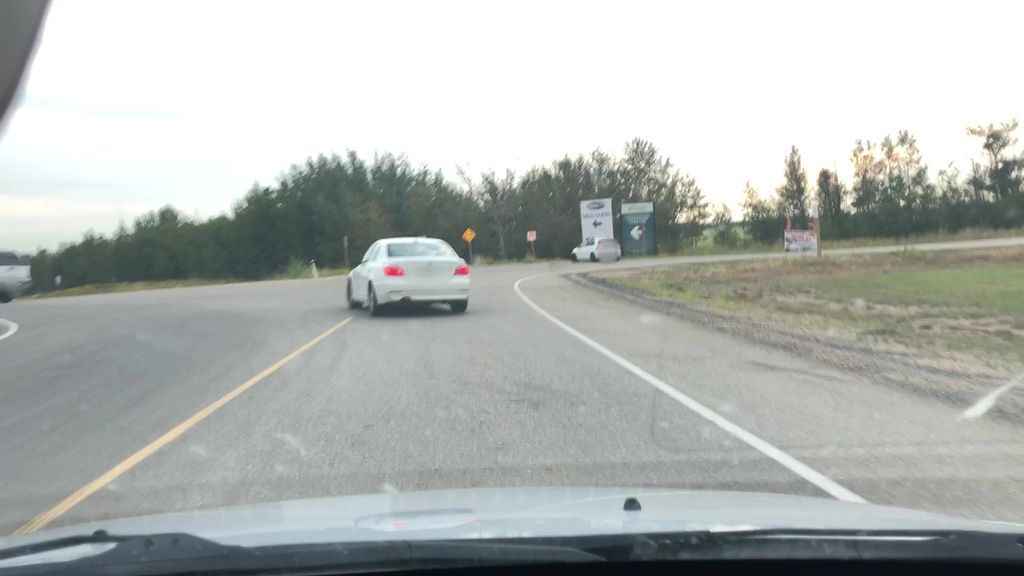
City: edmonton